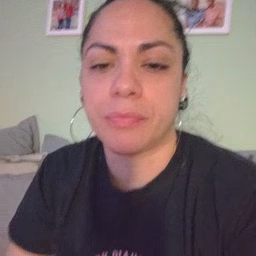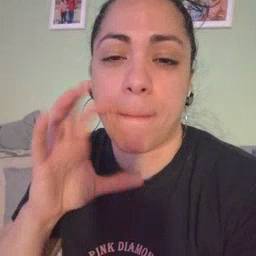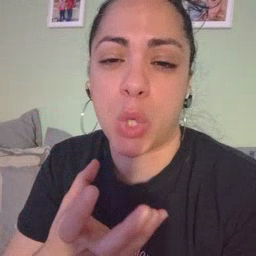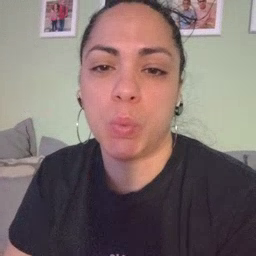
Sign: balloon